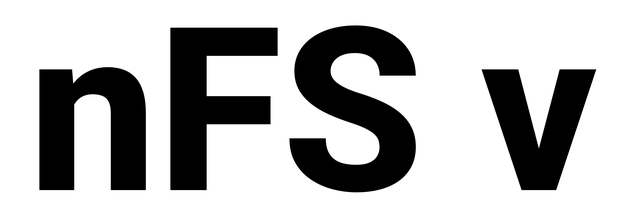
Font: Roboto_ExtraBold